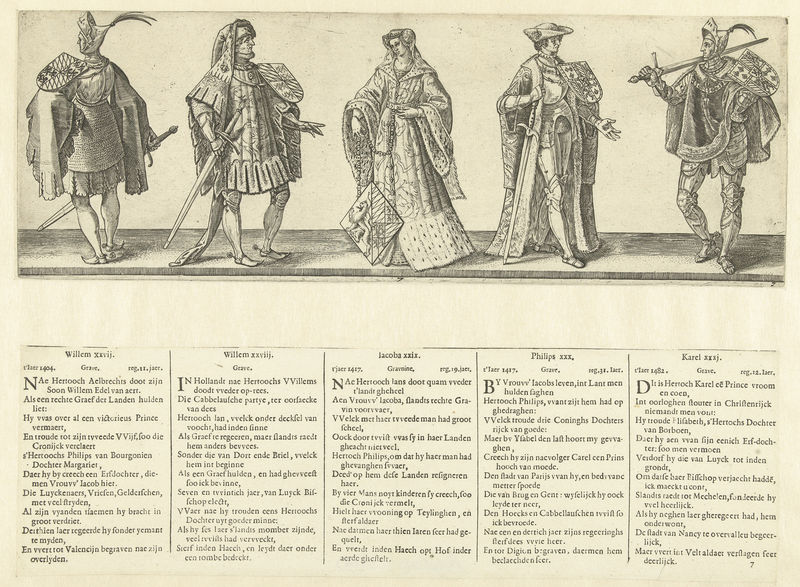
Titel: Graven Willem XXVII en Willem XXVIII, gravin Jacoba XXIX en graven Filips XXX en Karel XXXI
Künstler: Hendrick Goltzius
Standort: Amsterdam
Institution: Rijksmuseum
Schlagwörter: frau, hut, kleid, federn, holland, mantel, weib, schild, schwert, ritter, rüstung, wappen, könige, willem, schert, herrin, philip, jacobia, jacoba, karel